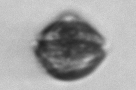
Label: Scrippsiella